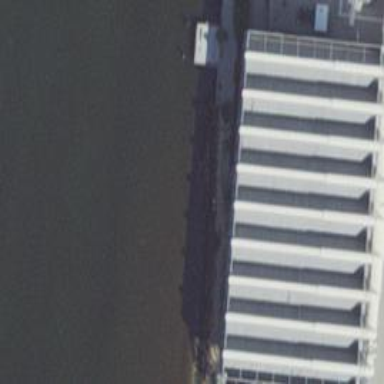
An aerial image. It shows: Industrial building.